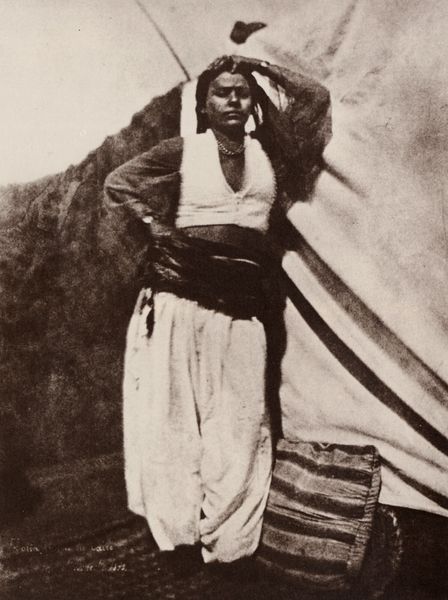
Titel: Lofia. Eine Frau in Kairo
Künstler: E. Benecke
Schlagwörter: dunkel, hand, himmel, kopf, schatten, weiß, landschaft, mädchen, wäsche, braun, frau, grau, haar, hell, kleid, licht, nase, schmuck, schwarz, stützen, dame, gürtel, schal, tuch, hochformat, muster, teppich, alt, hemd, hose, wand, arm, arme, augen, band, bluse, falten, gesicht, hosenbund, lang, stehen, weit, ärmel, bildnis, hände, porträt, vorhang, gewand, haare, pose, stehend, stoff, tücher, tänzerin, frontal, arbeit, fell, schärpe, farbig, schiff, segel, schuhe, heiß, afrika, hitze, kette, wüste, pause, sepia, kissen, angelehnt, gestreift, streifen, uhr, bauch, faltenwurf, ellenbogen, knöpfe, weste, halskette, exotik, exotisch, steppe, foto, fotografie, photographie, farbige, überdachung, stolz, zigeuner, orient, orientalisch, steht, schwarz weiss, volk, zirkus, posieren, scherpe, tasche, geschlossene augen, photo, arabisch, armband, armreif, leder, wams, erhoben, este, handg, pluderhose, fotographie, indien, gewebt, fot, blilck, matte, zelt, bund, schauspielerin, leibchen, rost, plane, pumphose, auflegen, indisch, maure, bauchfrei, herb, nomade, bolero, expedition, indianerin, inderin, vorhng, gürgel, zeltplane, schwar weiss, bauhcbinde, colkstümlich, ethnographisch, ose, plunderhose, totalaufnahme, zelzplane, decke, posiert, weiß0, weiße weste, künsterlin